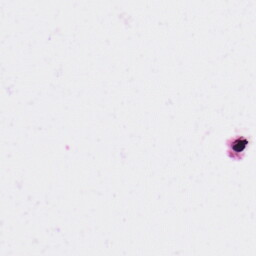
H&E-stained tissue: Skin